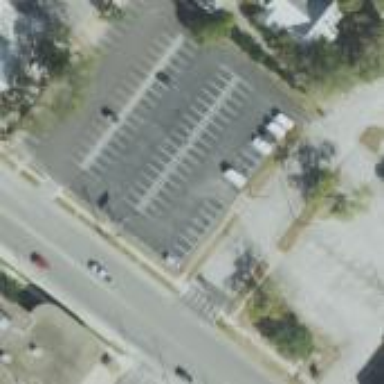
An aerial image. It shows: Parking area with concrete surface.